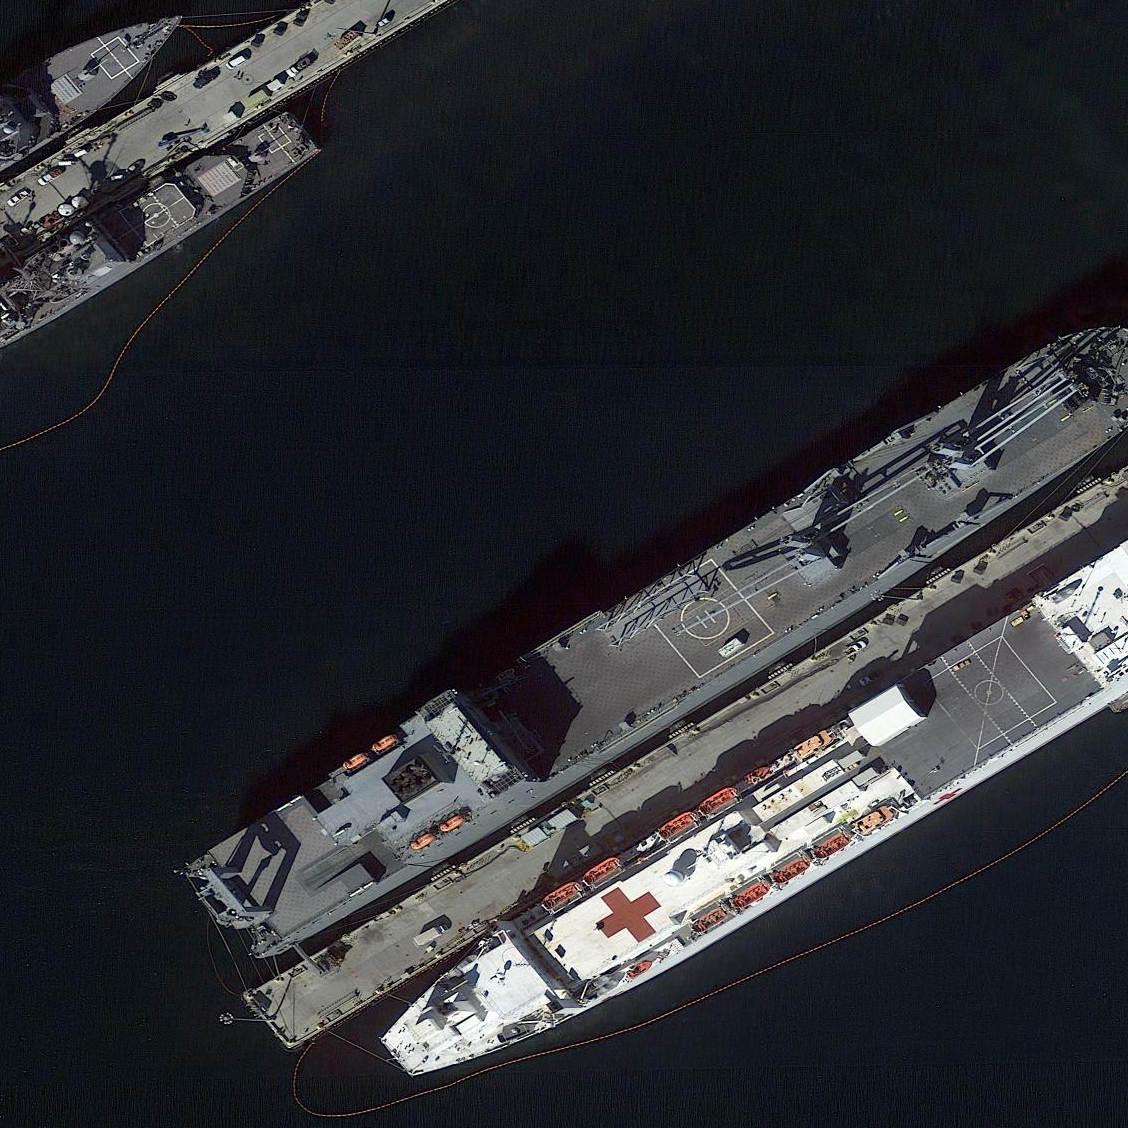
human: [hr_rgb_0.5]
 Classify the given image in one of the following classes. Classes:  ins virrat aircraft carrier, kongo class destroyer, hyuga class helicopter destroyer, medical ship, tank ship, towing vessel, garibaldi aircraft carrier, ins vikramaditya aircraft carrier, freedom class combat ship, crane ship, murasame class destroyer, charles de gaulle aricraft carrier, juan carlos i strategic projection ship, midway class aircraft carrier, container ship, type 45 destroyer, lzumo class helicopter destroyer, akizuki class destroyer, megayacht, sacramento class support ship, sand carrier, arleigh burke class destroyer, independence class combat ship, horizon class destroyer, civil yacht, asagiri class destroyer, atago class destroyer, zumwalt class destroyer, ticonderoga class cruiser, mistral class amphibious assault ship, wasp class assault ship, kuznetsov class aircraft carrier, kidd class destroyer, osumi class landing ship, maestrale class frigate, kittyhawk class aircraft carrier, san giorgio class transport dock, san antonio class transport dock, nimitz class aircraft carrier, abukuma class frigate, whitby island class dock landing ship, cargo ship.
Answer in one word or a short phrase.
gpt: Medical ship